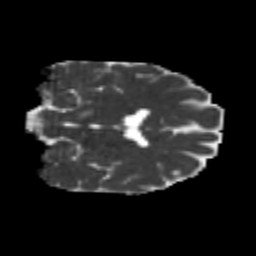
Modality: MD
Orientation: coronal
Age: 26
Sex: male
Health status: healthy
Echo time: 0.074 s